Question: So I have been writing a lot of image processing code lately using only core graphics and i have made quite a few working filters that manipulate the colors, apply blends, blurs and stuff like that. But I'm having trouble writing a filter to apply a pointillize effect to an image like this:

what I'm trying to do is get the color of a pixel and fill an ellipse with that color, looping through the image and doing this every few pixels here is the code:
EDIT: here is my new code this time its just drawing a few little circles in the bottom of the image am I doing it right like you said?
'''
-(UIImage*)applyFilterWithAmount:(double)amount {
CGImageRef inImage = self.CGImage;
CFDataRef m_dataRef = CGDataProviderCopyData(CGImageGetDataProvider(inImage));
UInt8* m_pixelBuf = (UInt8*)CFDataGetBytePtr(m_dataRef);
int length = CFDataGetLength(m_dataRef);
CGContextRef ctx = CGBitmapContextCreate(m_pixelBuf,
CGImageGetWidth(inImage),
CGImageGetHeight(inImage),
CGImageGetBitsPerComponent(inImage),
CGImageGetBytesPerRow(inImage),
CGImageGetColorSpace(inImage),
CGImageGetBitmapInfo(inImage));
int row = 0;
int imageWidth = self.size.width;
if ((row%imageWidth)==0) {
row++;
}
int col = row%imageWidth;
for (int i = 0; i<length; i+=4) {
//filterPointillize(m_pixelBuf, i, context);
int r = i;
int g = i+1;
int b = i+2;
int red = m_pixelBuf[r];
int green = m_pixelBuf[g];
int blue = m_pixelBuf[b];
CGContextSetRGBFillColor(ctx, red/255, green/255, blue/255, 1.0);
CGContextFillEllipseInRect(ctx, CGRectMake(col, row, amount, amount));
}
CGImageRef imageRef = CGBitmapContextCreateImage(ctx);
CGContextRelease(ctx);
UIImage* finalImage = [UIImage imageWithCGImage:imageRef];
CGImageRelease(imageRef);
CFRelease(m_dataRef);
return finalImage;
'''
}
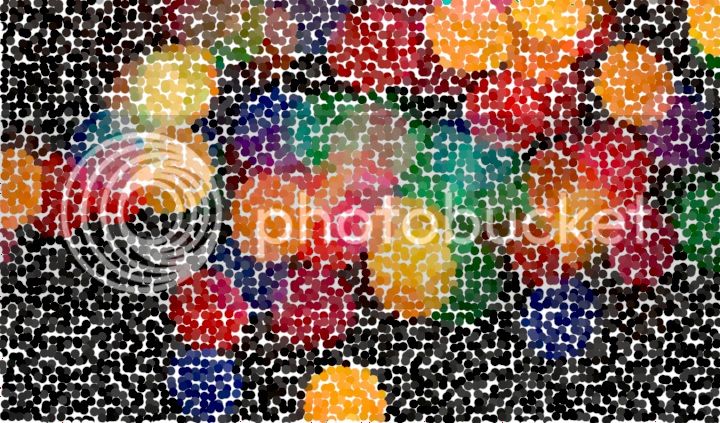
Answer: One problem I see right off the bat is you are using the raster cell number for both your X and Y origin. A raster in this configuration is just a single dimension line. It is up to you to calculate the second dimension based on the raster image's width. That could explain why you got a line.
Another thing: seems like you are reading every pixel of the image. Didn't you want to skip pixels that are the width of the the ellipses you are trying to draw?
Next thing that looks suspicious is I think you should create the context you are drawing in drawing. In addition, you should not be calling:
'''
CGContextRef contextRef = UIGraphicsGetCurrentContext();
CGContextSaveGState(contextRef);
'''
and
'''
CGContextRestoreGState(contextRef);
'''
inside the loop.
EDIT:
One further observation: your read RGB values are 0-255, and the 'CGContextSetRGBFillColor' function expects values to be between 0.f - 1.f. This would explain why you got white. So you need to divide by 255:
'''
CGContextSetRGBFillColor(contextRef, red / 255, green / 255, blue / 255, 1.0);
'''
If you have any further questions, please don't hesitate to ask!
EDIT 2:
To calculate the row, first declare a row counter outside the loop:
'''
int row = 0; //declare before the loop
int imageWidth = self.size.width; //get the image width
if ((i % imageWidth) == 0) { //we divide the cell number and if the remainder is 0
//then we want to increment the row counter
row++;
}
'''
We can also use mod to calculate the current column:
'''
int col = i % imageWidth; //divide i by the image width. the remainder is the col num
'''
EDIT 3:
You have to put this inside the for loop:
'''
if ((row%imageWidth)==0) {
row++;
}
int col = row%imageWidth;
'''
Also, I forgot to mention before, to make the column and row 0 based (which is what you want) you will need to subtract 1 from the image size:
'''
int imageWidth = self.size.width - 1;
'''